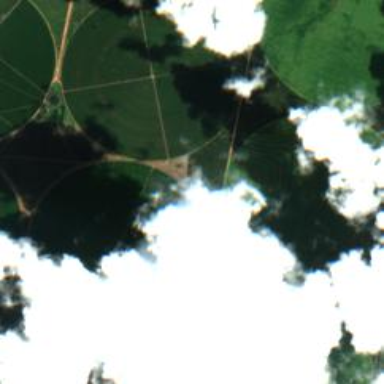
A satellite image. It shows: Farmland used for cultivating coffee crops.